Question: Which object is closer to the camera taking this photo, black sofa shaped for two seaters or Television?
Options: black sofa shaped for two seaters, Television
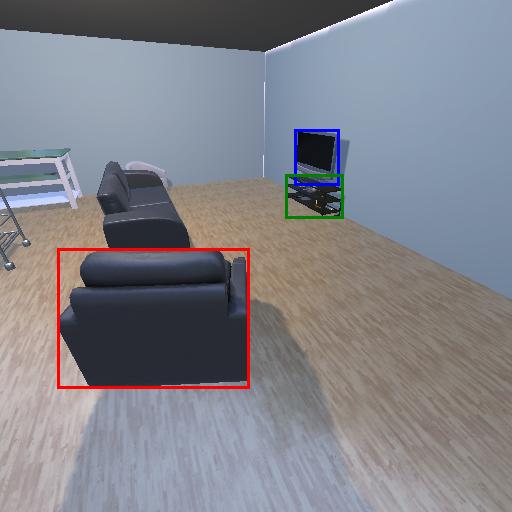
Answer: black sofa shaped for two seaters